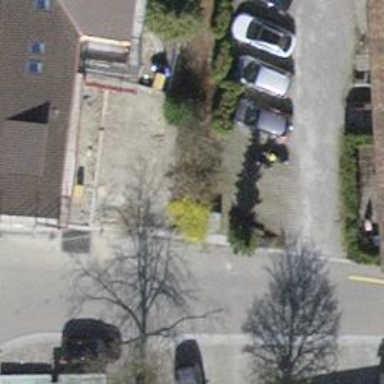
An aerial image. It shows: Urban tree adds touch of nature to the surroundings.